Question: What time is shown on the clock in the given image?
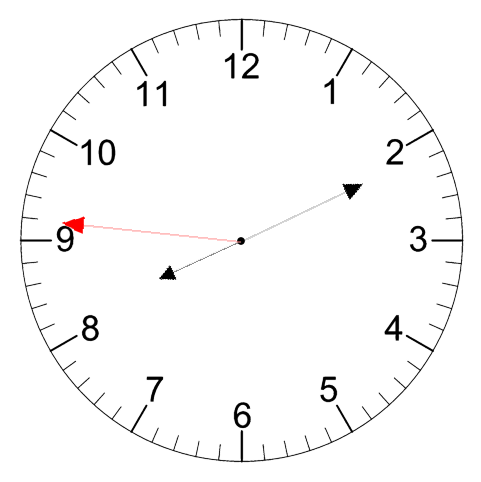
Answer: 08:10:46